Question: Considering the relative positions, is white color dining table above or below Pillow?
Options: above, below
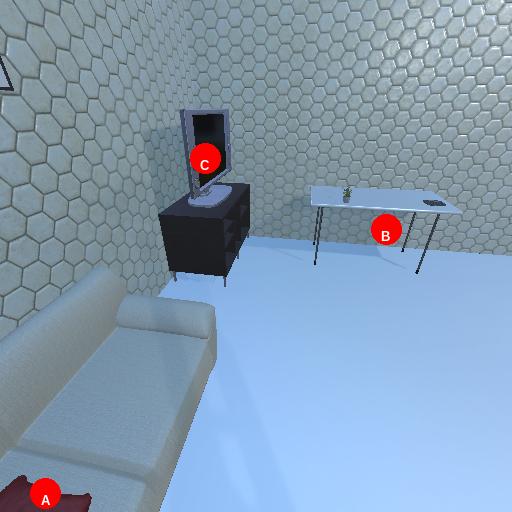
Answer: above